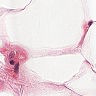
Metastatic tissue present: no